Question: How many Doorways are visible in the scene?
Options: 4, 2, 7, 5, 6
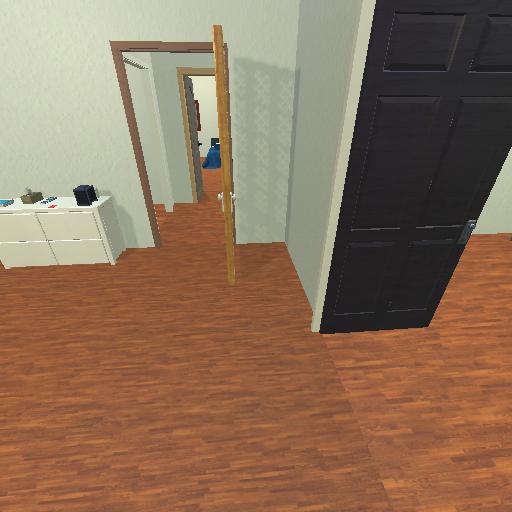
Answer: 4